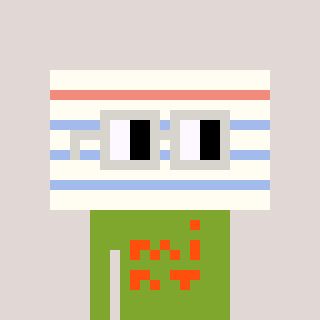
a pixel art character with square light gray glasses, a empty notebook page-shaped head and a slimegreen-colored body on a warm background